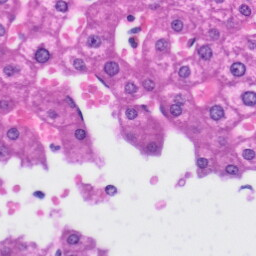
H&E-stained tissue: Liver